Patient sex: F
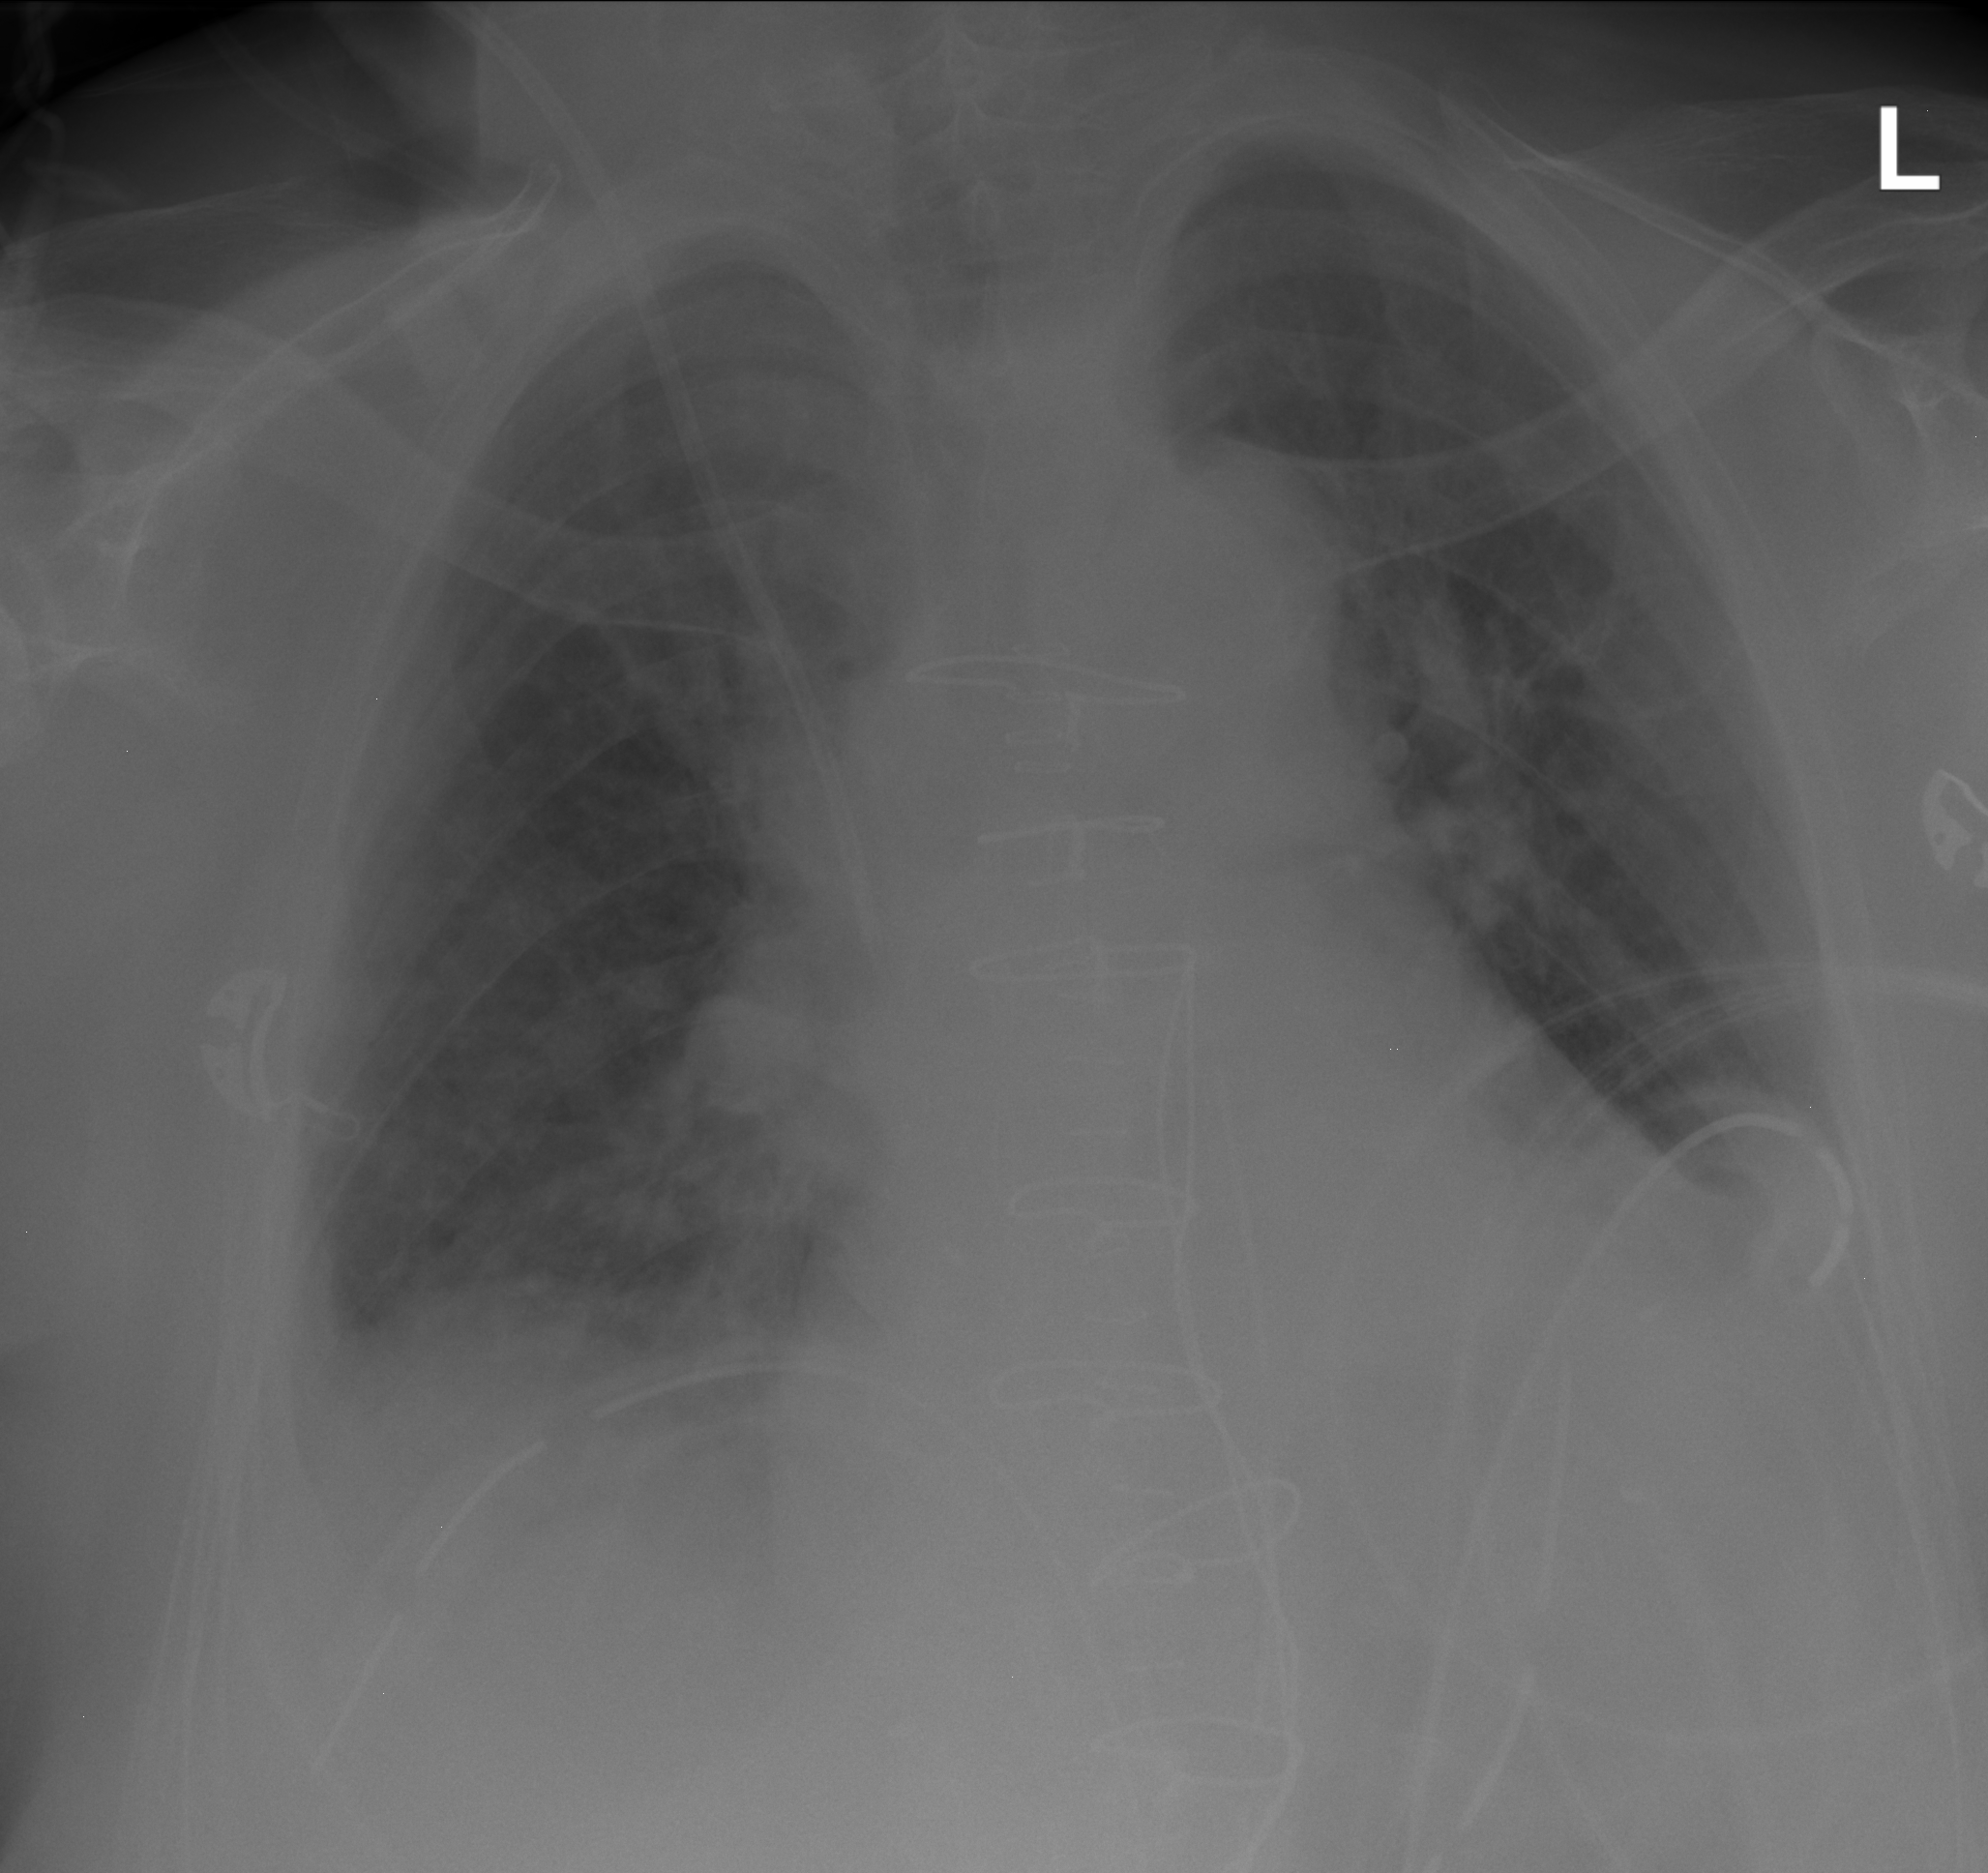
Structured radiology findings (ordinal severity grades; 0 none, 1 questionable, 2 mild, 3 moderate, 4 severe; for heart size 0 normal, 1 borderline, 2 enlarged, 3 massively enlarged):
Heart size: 2
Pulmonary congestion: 2
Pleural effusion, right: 2
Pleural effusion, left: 2
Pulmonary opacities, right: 0
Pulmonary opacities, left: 0
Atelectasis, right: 2
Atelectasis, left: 2